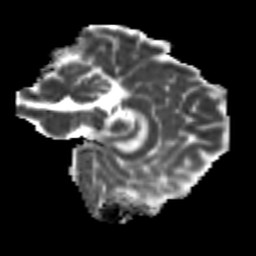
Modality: MD
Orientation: sagittal
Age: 24
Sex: female
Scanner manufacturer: siemens
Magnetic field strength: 3 T
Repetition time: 3.5 s
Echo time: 0.104 s